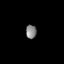
Tissue: lung
Cell type: Endothelial cells
Senescence score: 0.6497
Nuclear area (px): 142
Mean DAPI intensity: 133.746